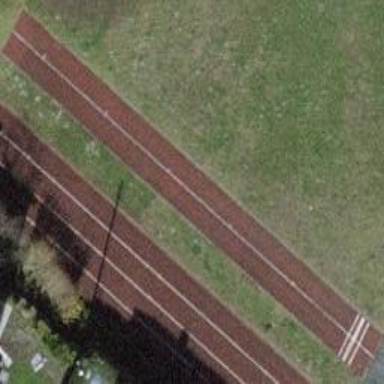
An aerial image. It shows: Tartan track for long jump on leisure land.